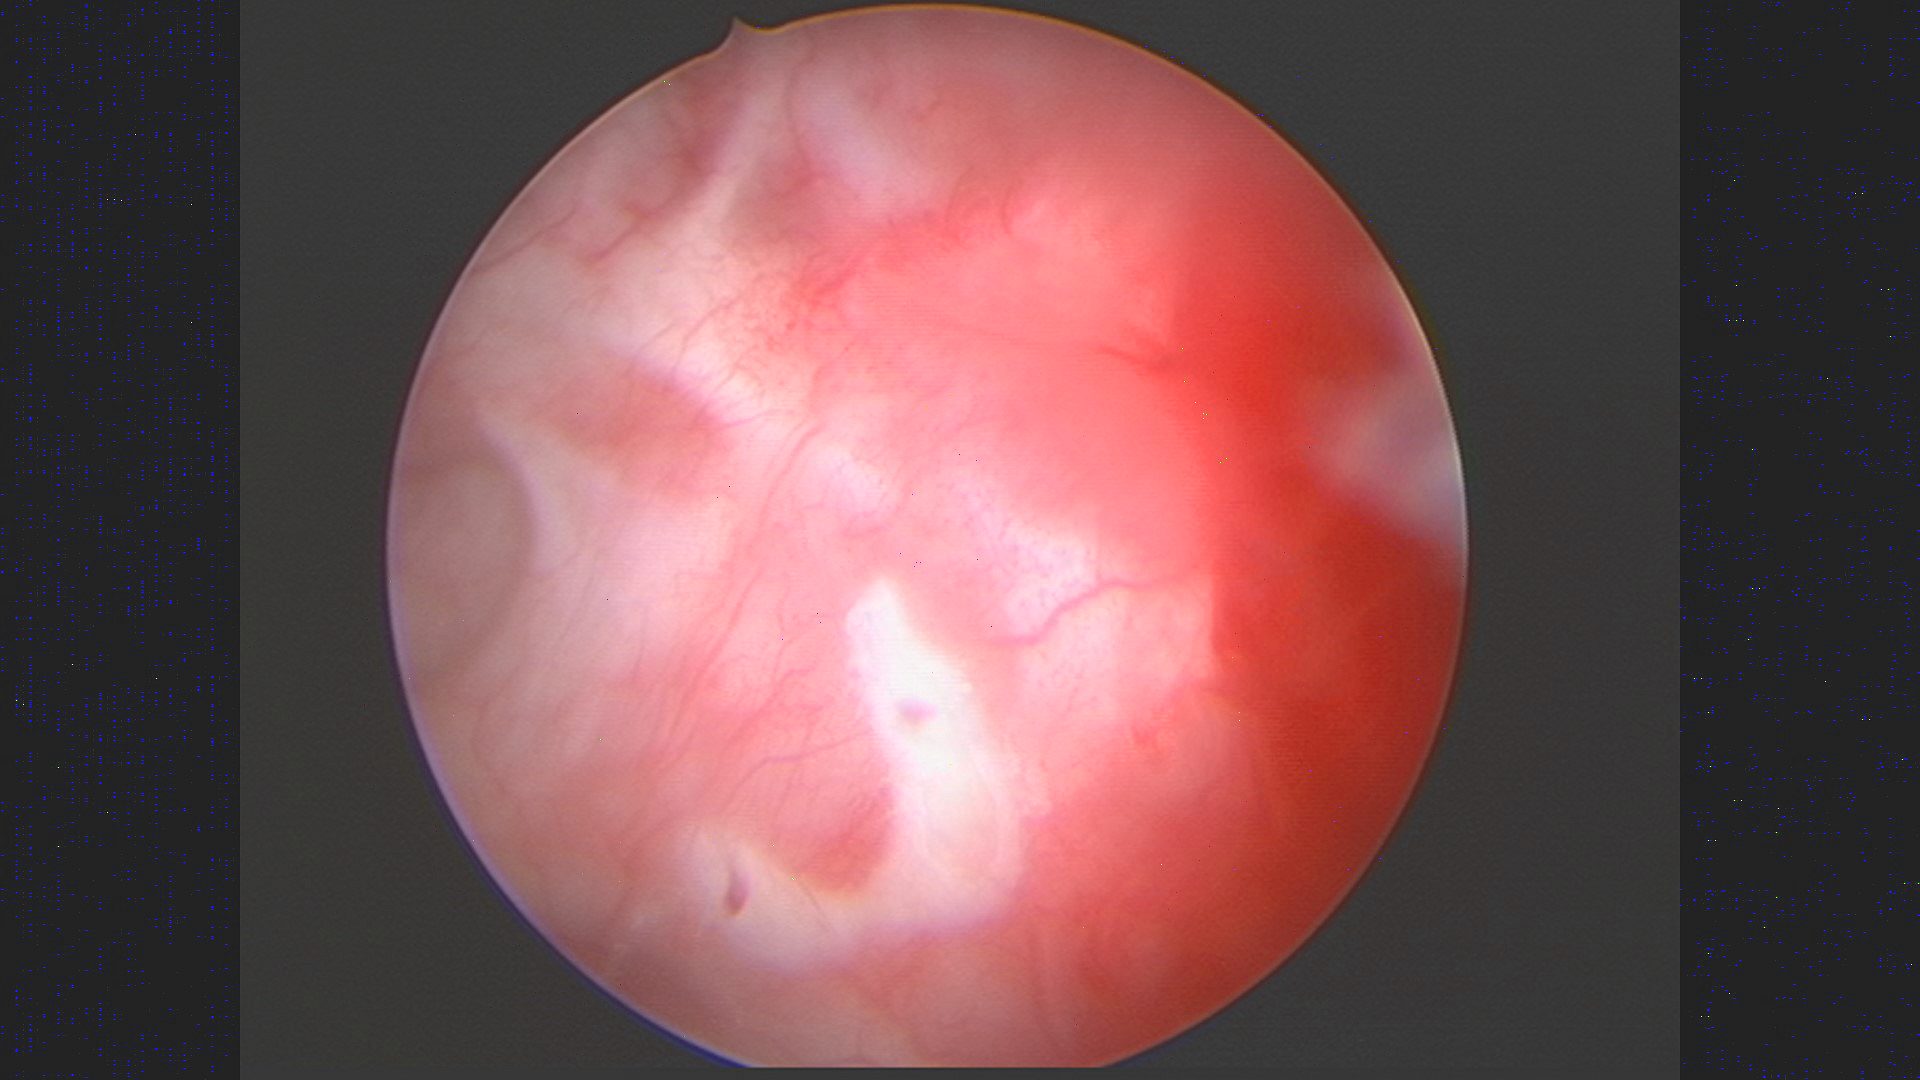
Modality: WLC
Class: Non-malignant
Subclass: InflammationNOS
Lesion: L2
Morphology: Non-papillary
Bladder cancer association: No